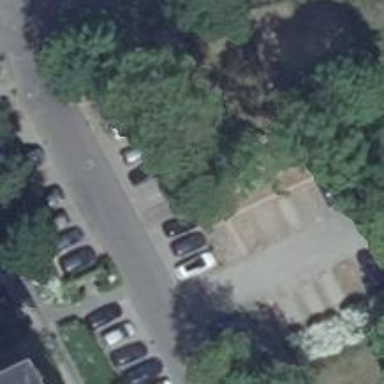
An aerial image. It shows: Street-side parking area with grass paver surface.